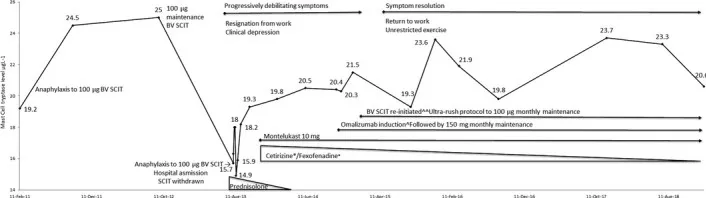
Mast cell tryptase (MCT) level with the progression of symptoms and events over a 5-year period. Despite current elevations of MCT >19.5 mug L-1 in June 2016, the patient remains symptom-free with maintenance 150 mg omalizumab monthly and ongoing maintenance BV-SCIT. ^Omalizumab induction regime 150 mg, two doses, 2 weeks apart. *Reduced doses of antihistamines required with the introduction of omalizumab. Cetirizine 30 mg daily reduced to 10 mg daily and fexofenadine 720 mg daily to 180 mg daily. Prednisolone 50 mg weaned to 5 mg and then ceased.
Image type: pathology (immunostaining)